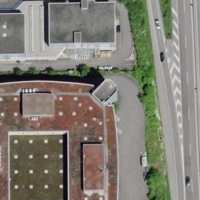
EUNIS habitat code: 57
Species observed at this site:
Cornus sanguinea